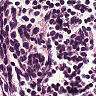
Metastatic tissue present: no